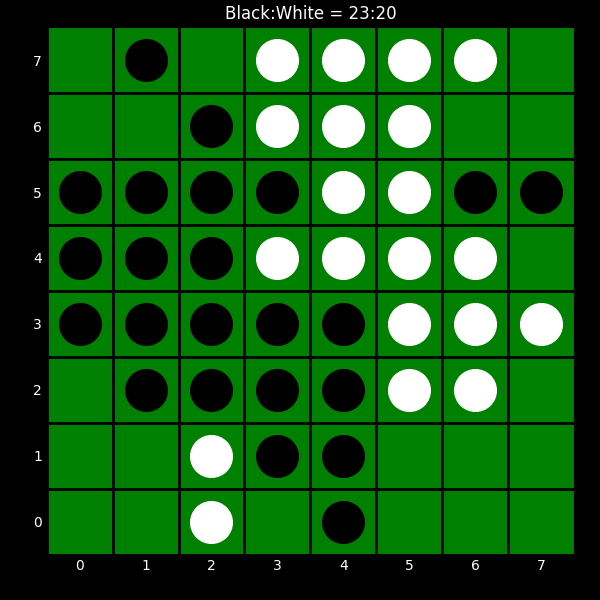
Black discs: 23
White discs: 20